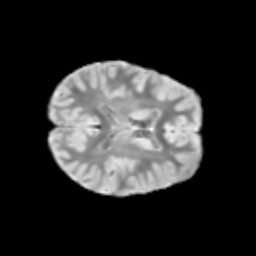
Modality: T2w
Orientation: axial
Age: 9
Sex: male
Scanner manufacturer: siemens
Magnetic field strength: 3 T
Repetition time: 3.8 s
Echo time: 0.07 s